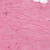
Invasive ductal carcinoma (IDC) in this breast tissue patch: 0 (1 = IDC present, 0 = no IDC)